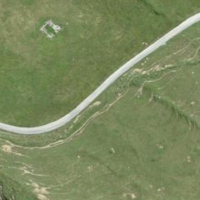
EUNIS habitat code: 26
Species observed at this site:
Vaccinium myrtillus